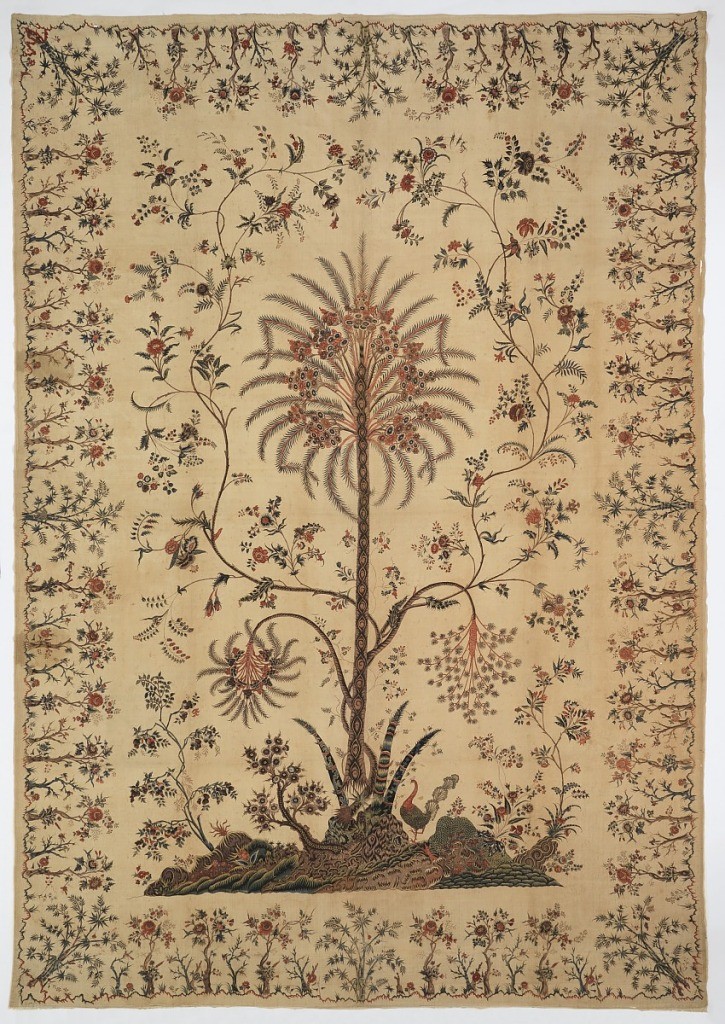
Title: Palampore
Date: mid–late 18th century
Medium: cotton Technique: mordant printed or painted and resist-dyed plain weave (chintz) Label: cotton, mordant-printed, resist-painted, and dyed (chintz)
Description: A palampore or tent hanging with a center field and border. The field is dominated by a tall, straight, slender palm (possibly date?) rising from a mound, with a full crown of feathery foliage and fruit clusters. From lower on the trunk spring, at one side, a small palm head, bending gracefully, and from the other side a down-curving branch of blossoms. From the mound grows a slender flowering vine, which divides and winds upward, forming a frame for the tree's head.
Small flowering trees grow from either corner of the mound; to the left of the palm is a short, rugged tree, bamboo shoots grow close to the trunk of the palm, and to the right stands a handsome peacock. The trunk of the palm is marked with an elliptical pattern, and its roots are exposed.
The border, 15 inches wide, is a repeating pattern of short trees, and in each corner, a small bamboo tree. The rows of little trees grow from a curving ground line, suggesting mounds.
In two reds, blue, green, red-violet, yellow (now much faded) and red-brown outlines on an off-white ground, without seam. Lined with cotton.